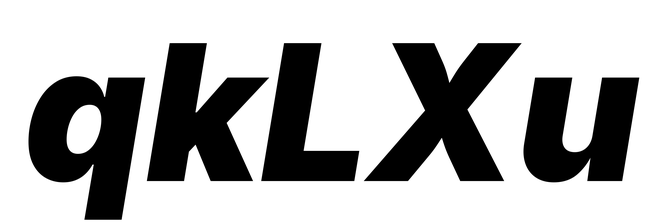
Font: Inter-Italic_Black_Italic